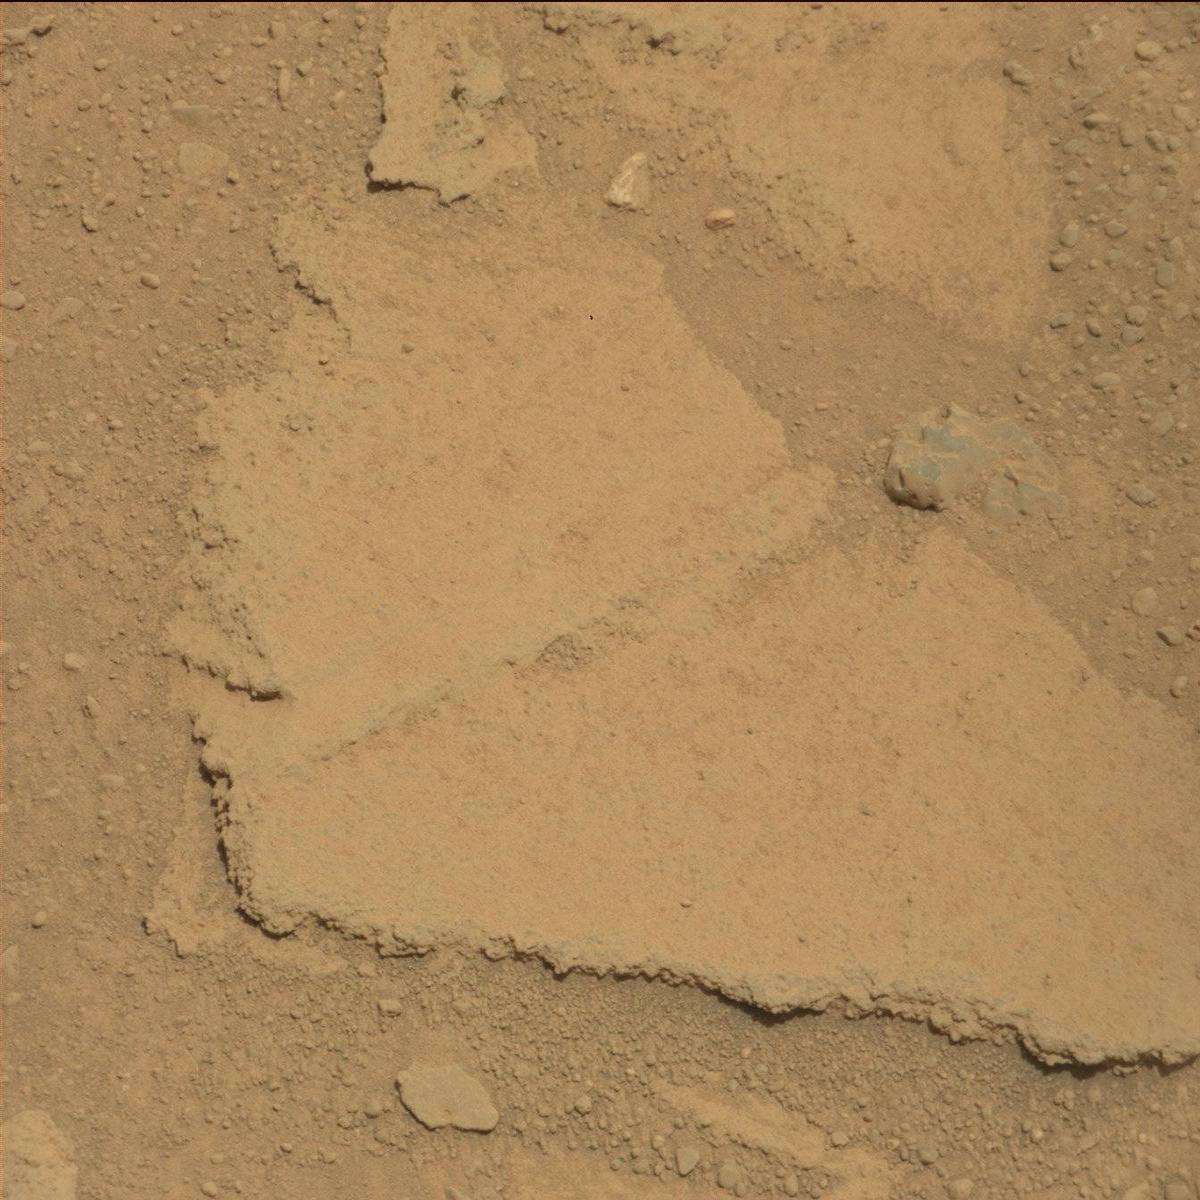
Terrain classes present: Bedrock, Sand / Soil